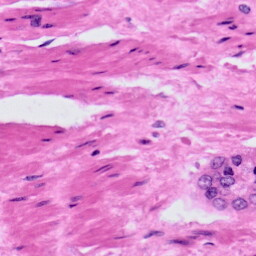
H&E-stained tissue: Prostate